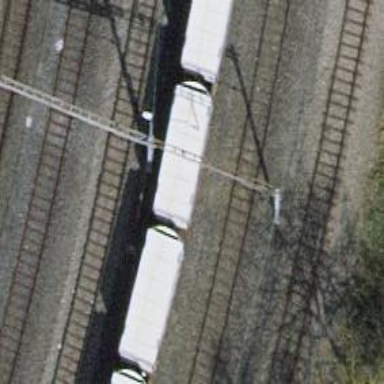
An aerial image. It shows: Railway siding with one electrified track and contact line for powering the train.